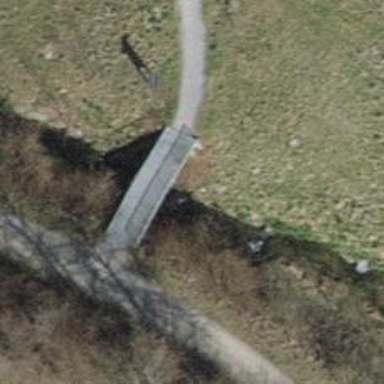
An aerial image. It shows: Footway bridge with metal surface.